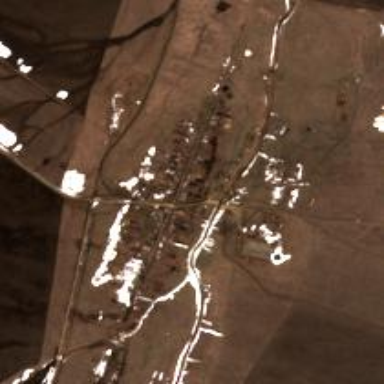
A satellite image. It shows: Village.